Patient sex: M
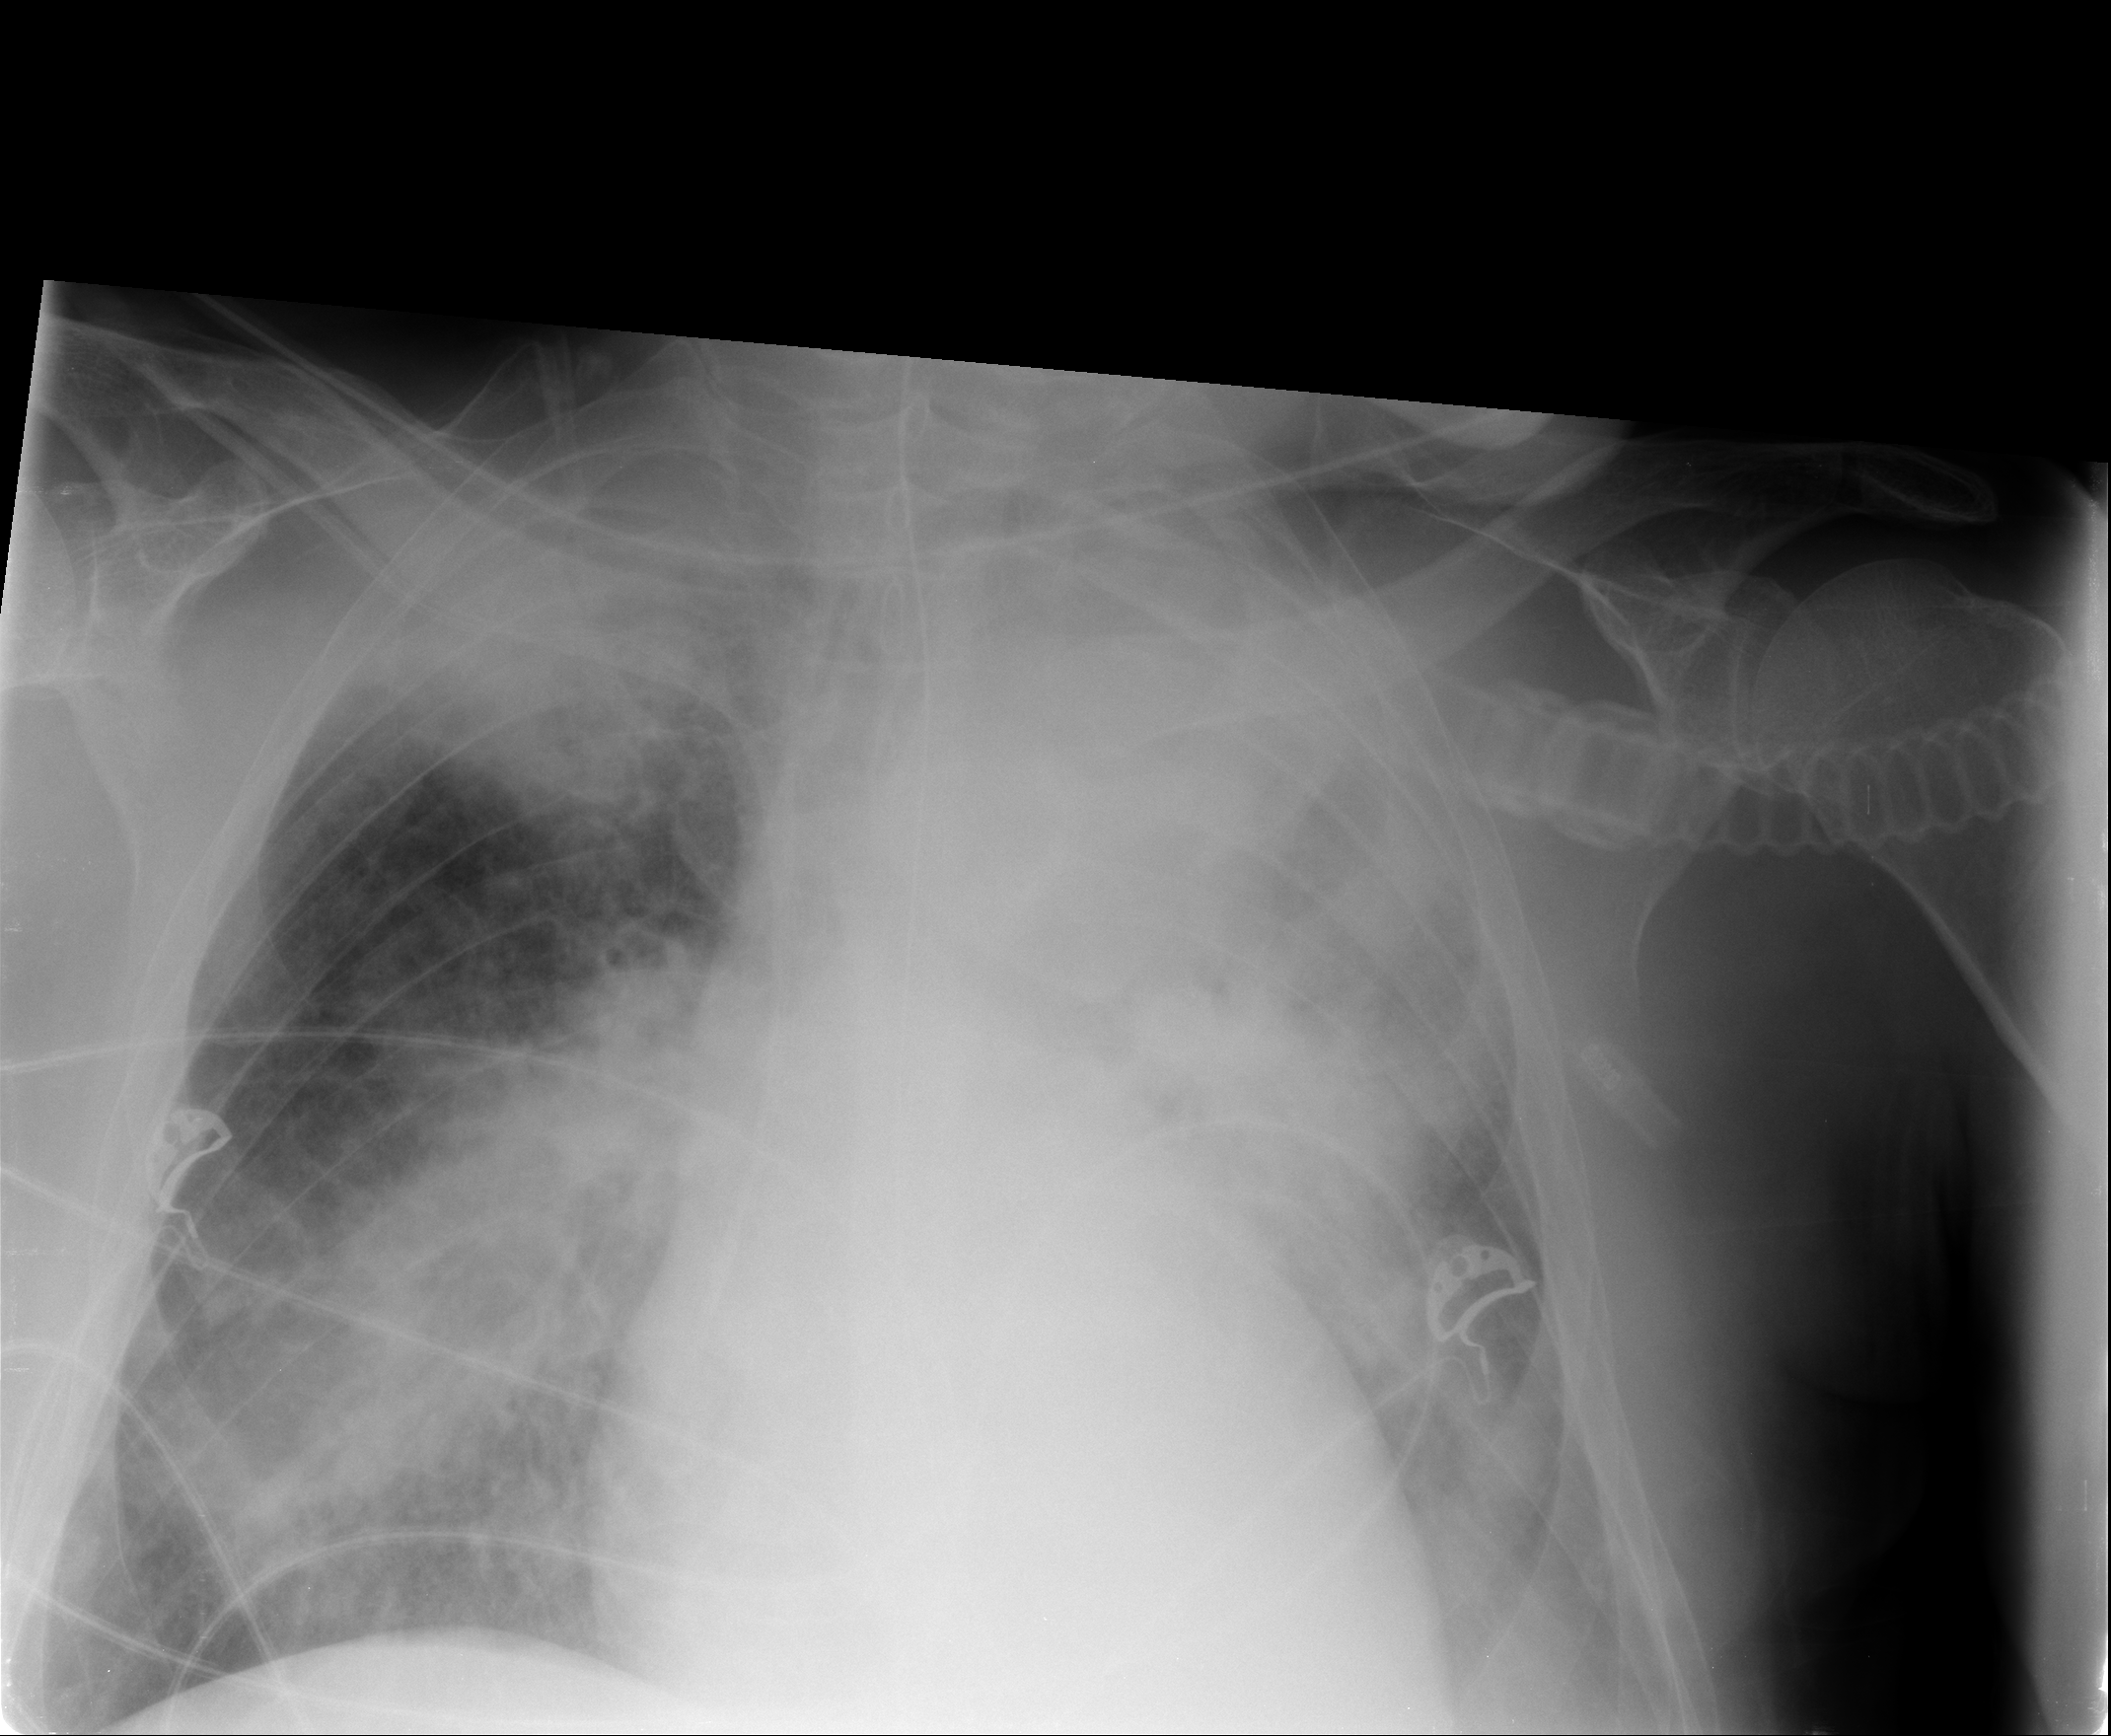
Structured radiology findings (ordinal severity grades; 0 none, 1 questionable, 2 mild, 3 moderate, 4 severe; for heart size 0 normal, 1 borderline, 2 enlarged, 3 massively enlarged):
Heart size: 2
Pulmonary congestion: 0
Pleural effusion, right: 0
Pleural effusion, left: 1
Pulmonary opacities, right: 3
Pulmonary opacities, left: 3
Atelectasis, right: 2
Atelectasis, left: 3